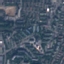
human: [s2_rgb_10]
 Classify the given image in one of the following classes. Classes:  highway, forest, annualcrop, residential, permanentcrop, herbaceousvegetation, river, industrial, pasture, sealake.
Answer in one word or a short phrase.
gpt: Residential